Question:
I am getting this error when trying to build my project. I have a paid / free version the paid version is working just fine with the same library. However for some reason the free version is having a hard time with the Flurry Analytics library which is the same file version as the paid app. I added it by going to Add > Existing Frameworks... Add Other and browsed to the library in the paid apps folder. I am not sure what else to try I have made sure the project settings between paid and free version are identical, I have tried coping that file locally, I have googled and googled and am coming up short.
using Xcode 4.2 with iOS 5
Thanks in advance.
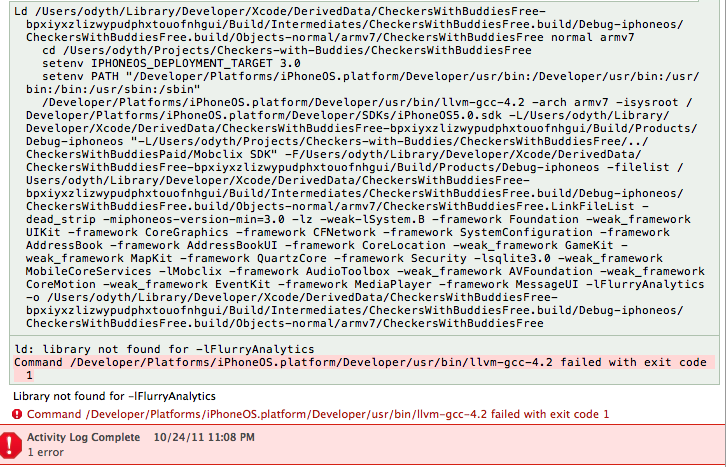
Answer: Check if library is added in TARGETS -> Link Binary With Libraries. Mostly it will be there but wrong version. If you change the iOS version you should change binary as well.
e.g. libz.1.dylib is in iOS7 link binary.
But if you change to iOS9.1 you have to delete libz.1.dylib and add one from iOS9.1 libz.1.tbd